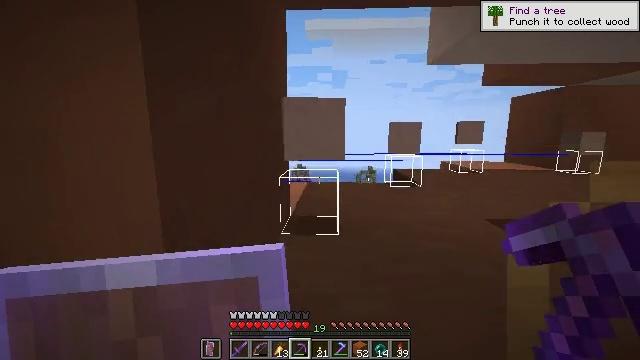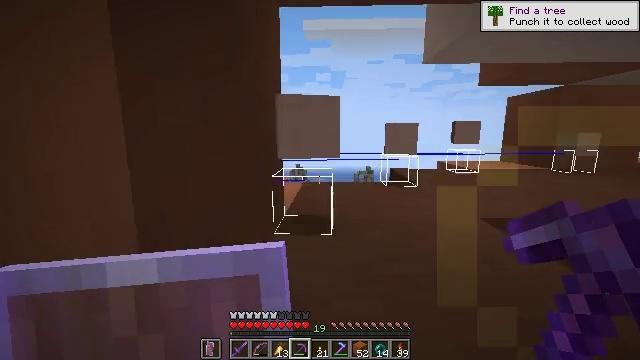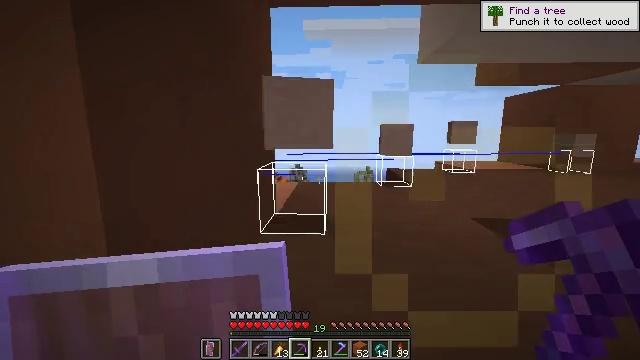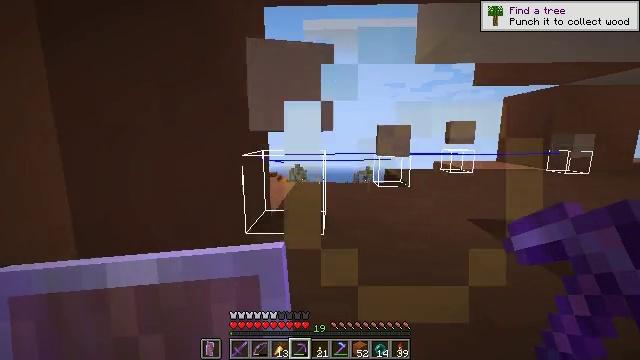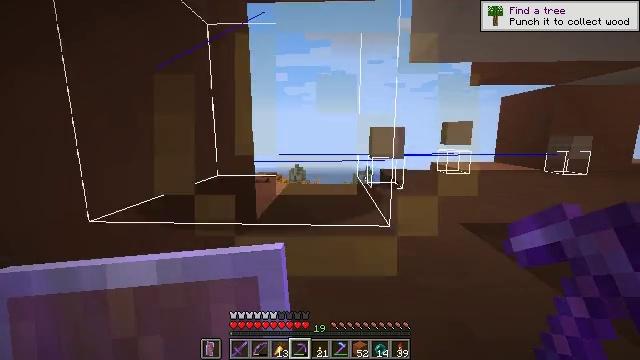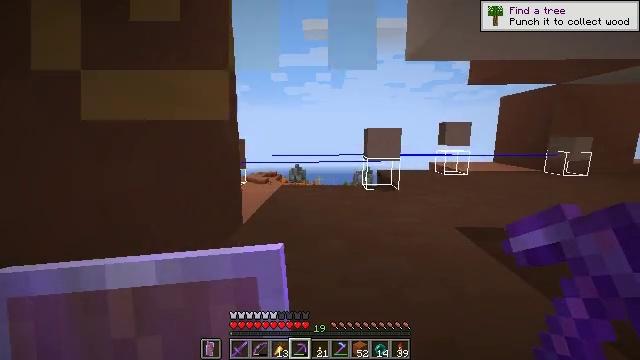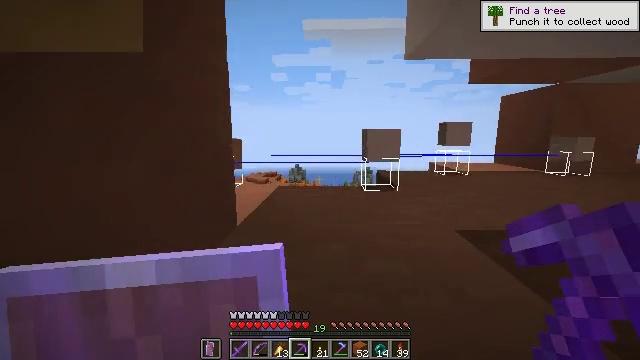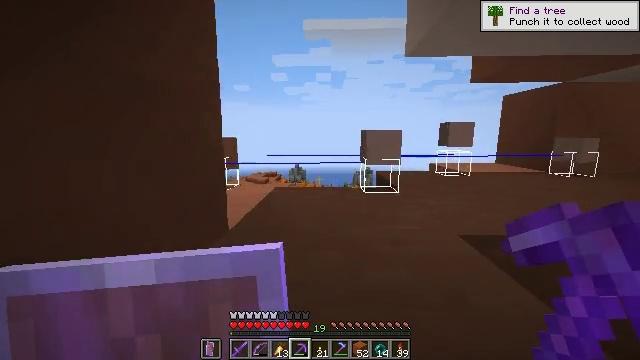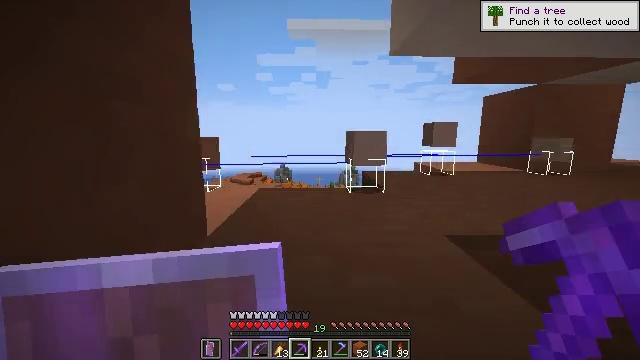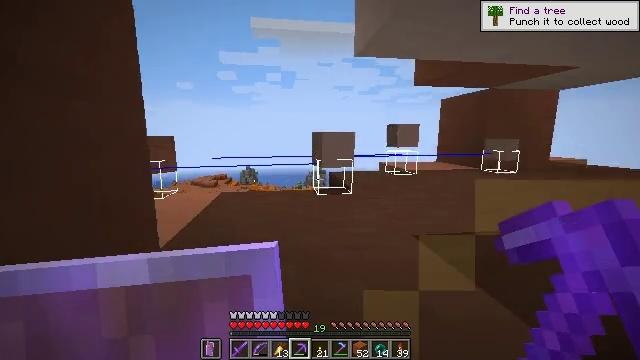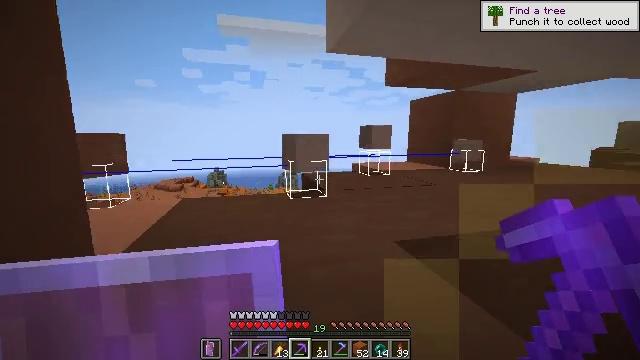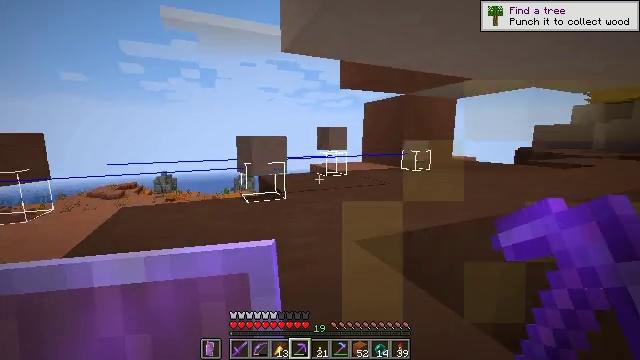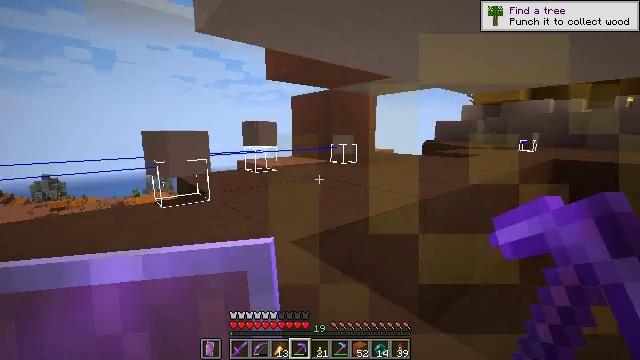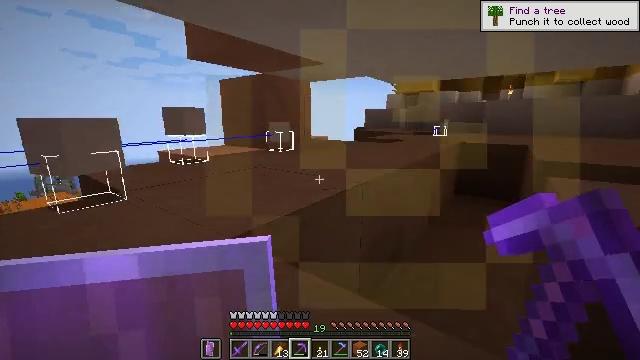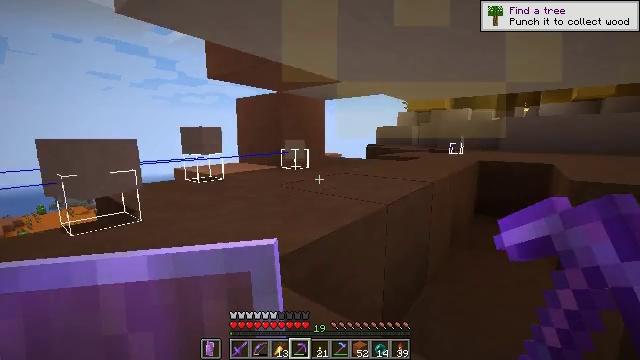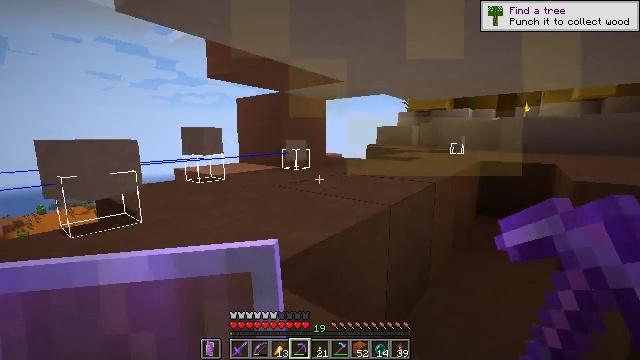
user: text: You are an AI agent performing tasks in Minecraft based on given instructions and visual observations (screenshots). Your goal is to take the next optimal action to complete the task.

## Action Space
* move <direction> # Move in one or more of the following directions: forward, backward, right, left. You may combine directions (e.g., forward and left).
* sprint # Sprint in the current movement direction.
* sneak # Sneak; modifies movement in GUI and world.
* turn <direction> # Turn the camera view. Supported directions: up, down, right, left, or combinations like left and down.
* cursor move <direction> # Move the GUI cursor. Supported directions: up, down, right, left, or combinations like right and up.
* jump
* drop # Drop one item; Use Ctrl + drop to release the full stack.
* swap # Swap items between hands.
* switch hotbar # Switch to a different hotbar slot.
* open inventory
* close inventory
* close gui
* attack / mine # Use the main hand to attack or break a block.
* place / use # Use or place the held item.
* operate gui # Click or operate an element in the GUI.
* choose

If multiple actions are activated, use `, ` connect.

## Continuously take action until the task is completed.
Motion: motion action
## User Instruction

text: Break the white terracotta block.
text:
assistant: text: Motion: move forward and move right
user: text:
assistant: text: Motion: move forward and move right
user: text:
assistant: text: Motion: move forward and move right
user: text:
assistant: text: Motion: move forward and move right
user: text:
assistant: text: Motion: move forward
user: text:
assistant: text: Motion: move forward
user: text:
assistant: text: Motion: move forward
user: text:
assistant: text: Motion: move forward, turn right
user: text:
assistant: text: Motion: move forward, turn right
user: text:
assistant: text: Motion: move forward, turn right
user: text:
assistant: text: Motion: move forward, turn right
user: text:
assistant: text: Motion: move forward, turn right and down
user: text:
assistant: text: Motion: move forward and move left, turn right and down
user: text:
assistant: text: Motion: move forward and move left, turn left and up
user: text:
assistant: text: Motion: move forward and move left
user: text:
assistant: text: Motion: move forward and move left
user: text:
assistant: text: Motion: move forward
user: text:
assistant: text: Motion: move forward
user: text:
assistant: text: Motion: move forward
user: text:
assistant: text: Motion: move forward
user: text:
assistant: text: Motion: move forward, turn up
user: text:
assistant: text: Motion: move forward, turn left and up
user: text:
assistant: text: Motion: move forward, turn right
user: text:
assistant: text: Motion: move forward
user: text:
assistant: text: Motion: move forward
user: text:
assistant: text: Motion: move forward
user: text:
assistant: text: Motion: move forward
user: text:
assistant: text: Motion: move forward
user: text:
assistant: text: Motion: move forward
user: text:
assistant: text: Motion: move forward